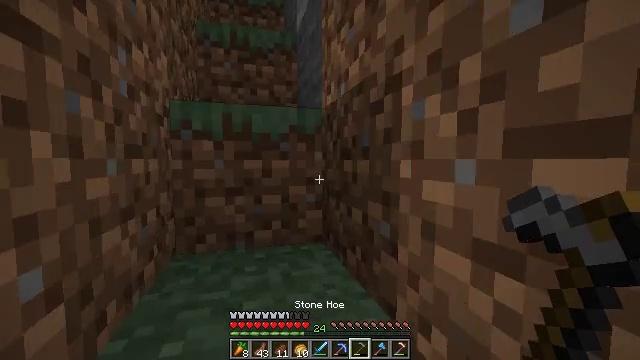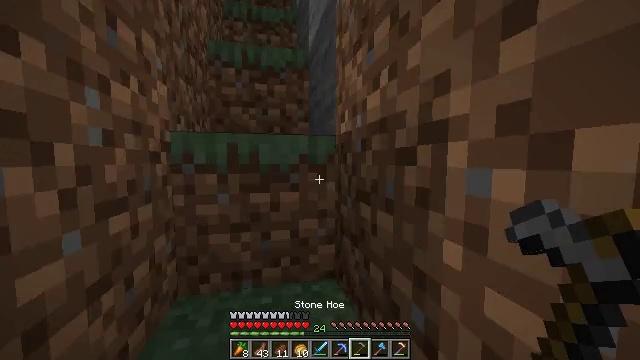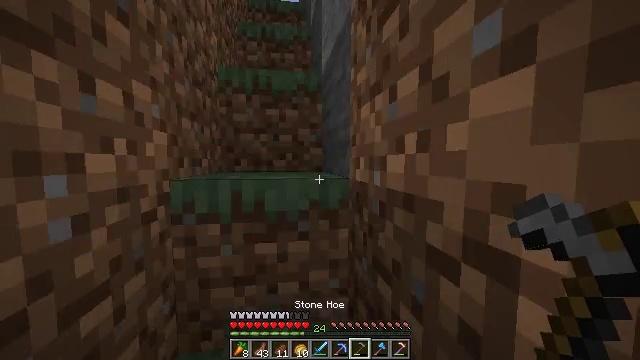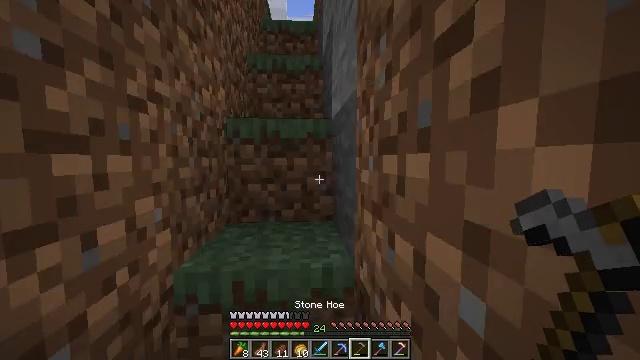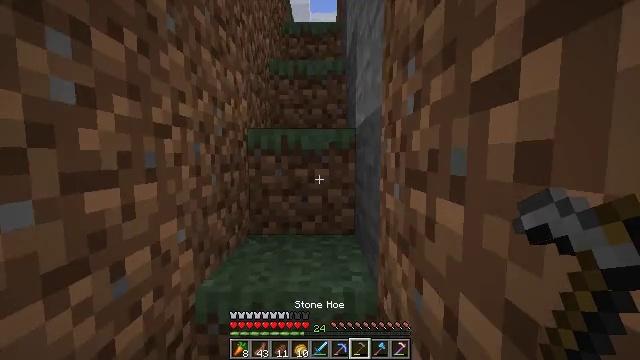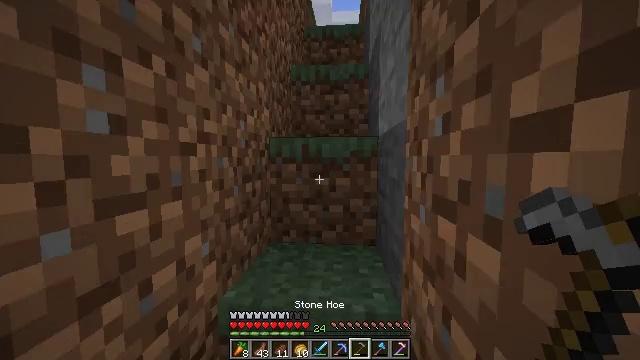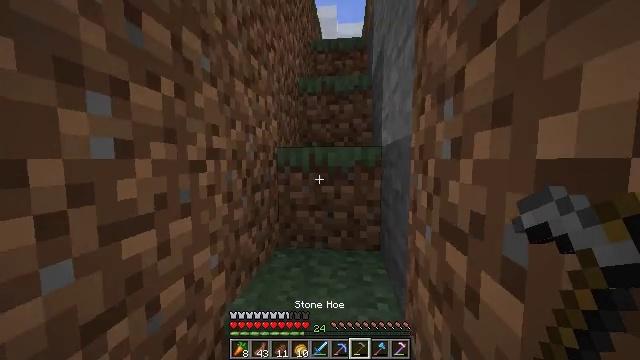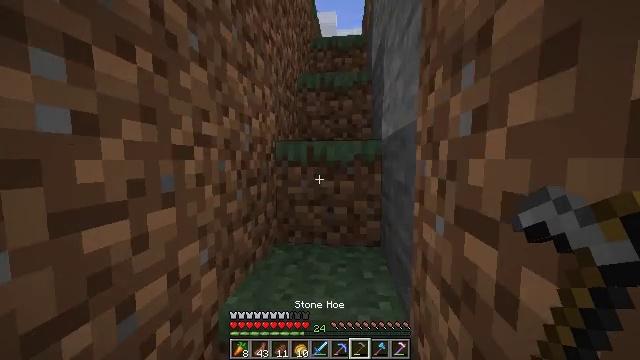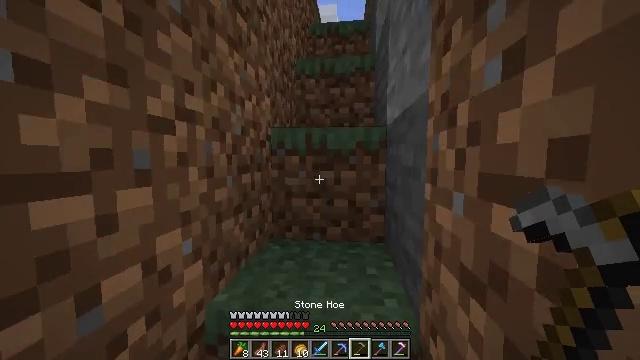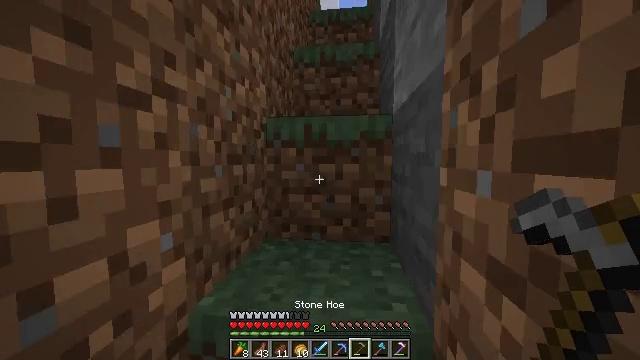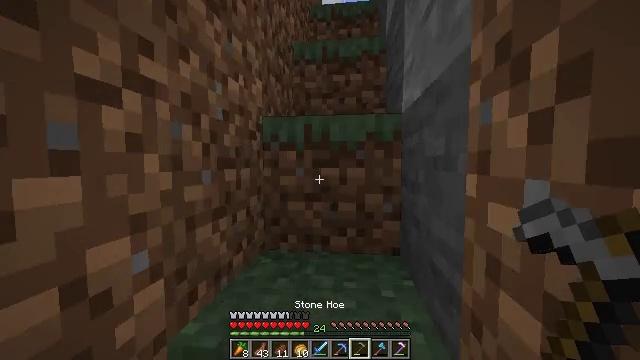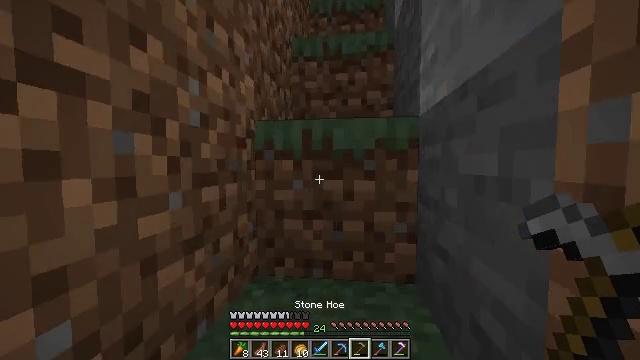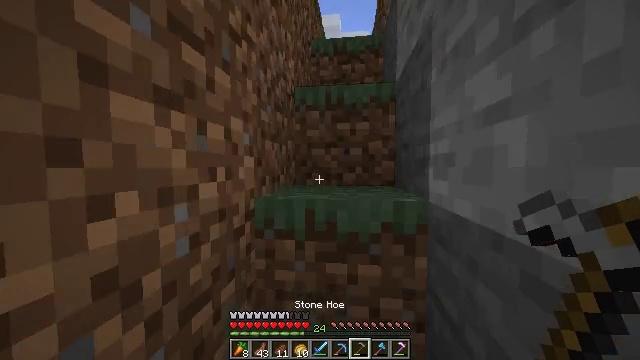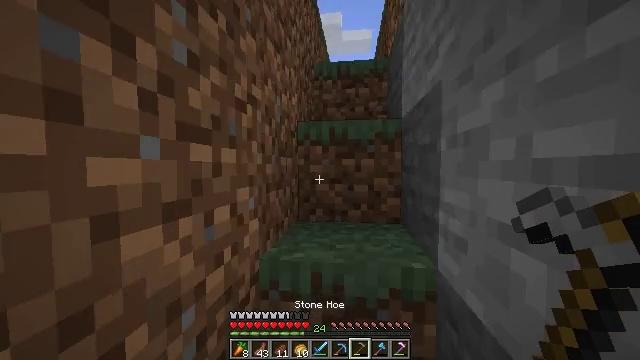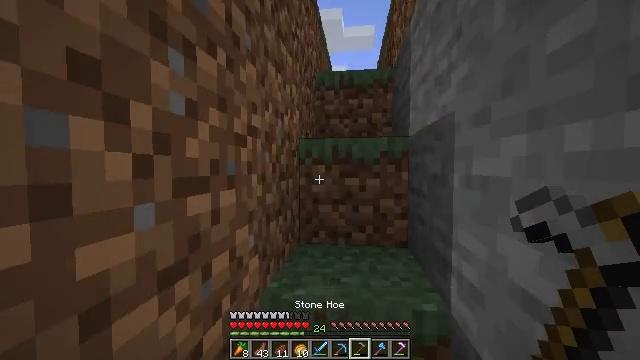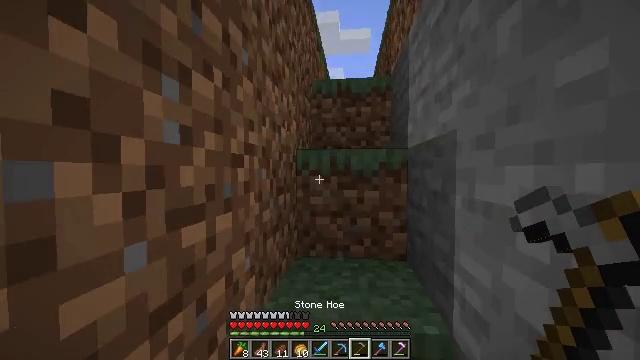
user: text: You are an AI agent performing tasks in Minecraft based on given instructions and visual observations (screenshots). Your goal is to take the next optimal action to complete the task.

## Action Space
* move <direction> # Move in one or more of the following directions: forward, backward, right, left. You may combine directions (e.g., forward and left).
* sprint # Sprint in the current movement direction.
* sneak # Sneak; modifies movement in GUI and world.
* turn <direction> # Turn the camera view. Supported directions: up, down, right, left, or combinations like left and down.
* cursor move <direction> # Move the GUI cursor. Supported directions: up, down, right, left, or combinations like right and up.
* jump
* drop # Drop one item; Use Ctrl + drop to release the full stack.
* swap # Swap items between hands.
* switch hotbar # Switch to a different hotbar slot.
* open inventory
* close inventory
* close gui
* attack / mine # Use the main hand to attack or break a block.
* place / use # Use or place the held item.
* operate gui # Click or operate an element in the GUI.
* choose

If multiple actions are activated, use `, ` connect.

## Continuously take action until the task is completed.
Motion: motion action
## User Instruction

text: Dig up carrots from the soil.
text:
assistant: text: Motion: move forward, sprint, turn left, jump
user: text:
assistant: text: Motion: move forward, sprint, turn left, jump
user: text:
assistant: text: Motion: move forward, sprint, turn left, jump
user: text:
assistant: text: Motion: move forward, turn left, jump
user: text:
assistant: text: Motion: move forward, turn left, jump
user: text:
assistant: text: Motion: move forward, turn left, jump
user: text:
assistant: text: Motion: move forward, jump
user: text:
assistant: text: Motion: move forward, jump
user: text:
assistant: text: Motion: move forward, jump
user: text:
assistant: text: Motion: move forward, sprint, jump
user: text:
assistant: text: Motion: move forward, sprint, jump
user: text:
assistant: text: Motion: move forward, sprint, jump
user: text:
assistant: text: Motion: move forward, sprint, jump
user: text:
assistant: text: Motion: move forward, sprint, jump
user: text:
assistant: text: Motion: move forward, jump
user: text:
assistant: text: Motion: move forward, turn right, jump
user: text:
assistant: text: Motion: move forward, turn right, jump
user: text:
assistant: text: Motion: move forward, turn right, jump
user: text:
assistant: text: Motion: move forward, turn right, jump
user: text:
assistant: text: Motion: move forward, jump
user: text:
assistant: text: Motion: move forward, sprint, jump
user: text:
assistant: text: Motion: move forward, sprint, jump
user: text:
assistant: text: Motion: move forward, sprint, jump
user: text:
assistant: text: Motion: move forward, sprint, turn left, jump
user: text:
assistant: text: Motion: move forward, jump
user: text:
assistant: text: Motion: move forward, jump
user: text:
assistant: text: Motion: move forward, jump
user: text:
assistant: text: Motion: move forward, jump
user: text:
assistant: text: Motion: move forward, turn right and down, jump
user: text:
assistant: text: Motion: move forward, sprint, turn right and down, jump